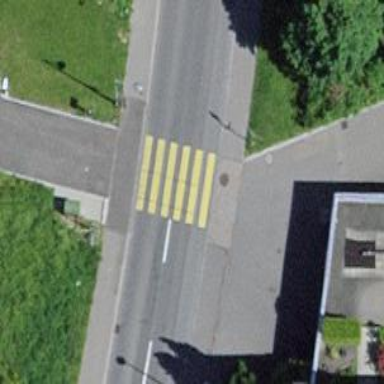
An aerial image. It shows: Zebra crossing on the road.